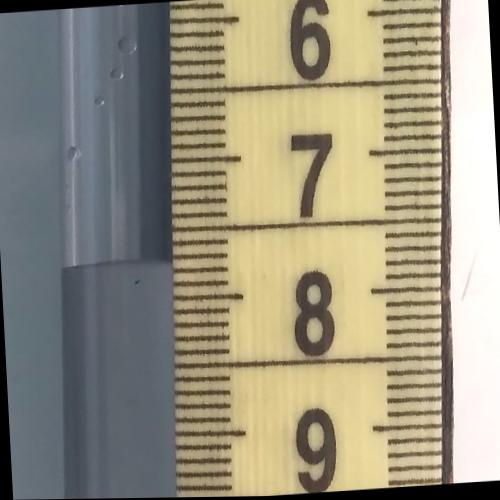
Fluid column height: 7.7 cm